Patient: sex M, age 29
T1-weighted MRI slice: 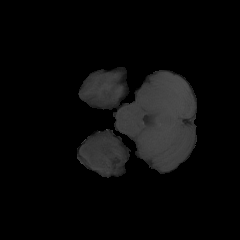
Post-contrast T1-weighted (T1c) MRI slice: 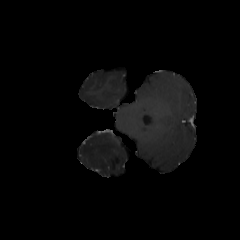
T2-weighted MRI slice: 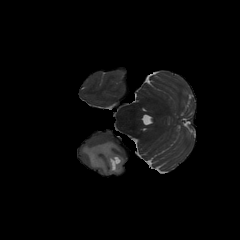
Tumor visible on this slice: yes
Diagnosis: Astrocytoma, IDH-mutant
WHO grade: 4